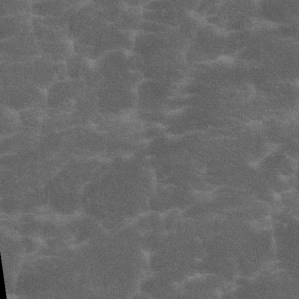
Label: non_frost